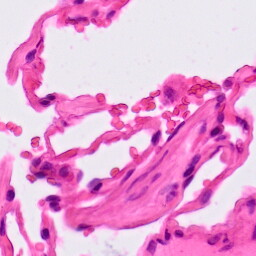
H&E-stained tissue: Lung